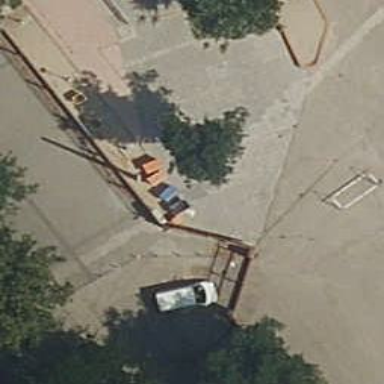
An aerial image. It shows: Gate.